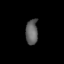
Tissue: lung
Cell type: Epithelial cells
Senescence score: 0.5663
Nuclear area (px): 300
Mean DAPI intensity: 98.467